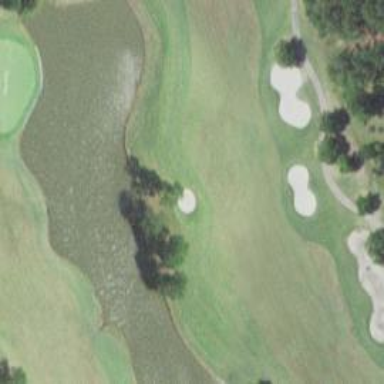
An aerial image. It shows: View of golf hole.